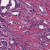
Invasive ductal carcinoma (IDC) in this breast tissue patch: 1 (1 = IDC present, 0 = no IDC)